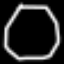
Label: octagon